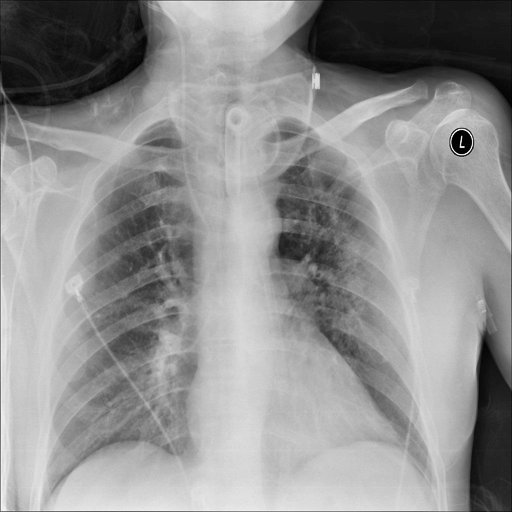
Finding: NORMAL